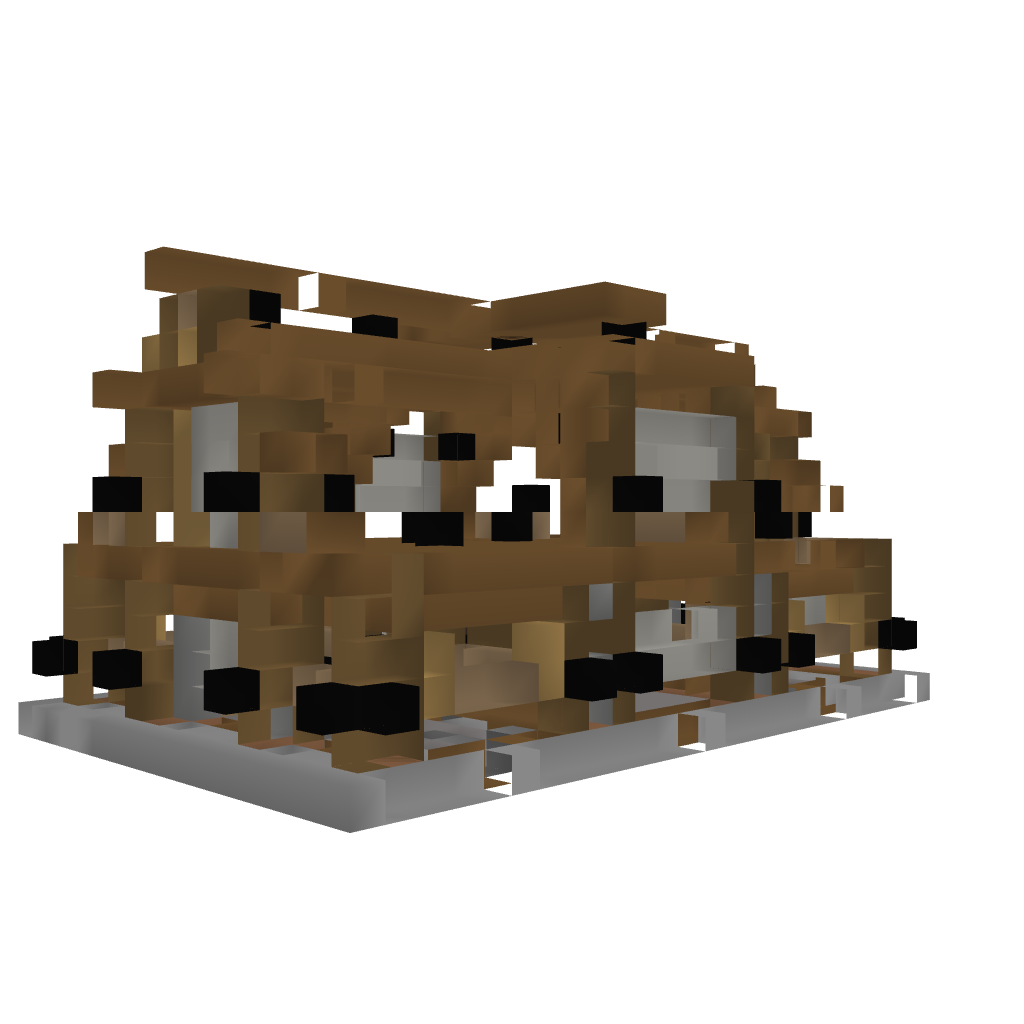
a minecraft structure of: Rustic Barn